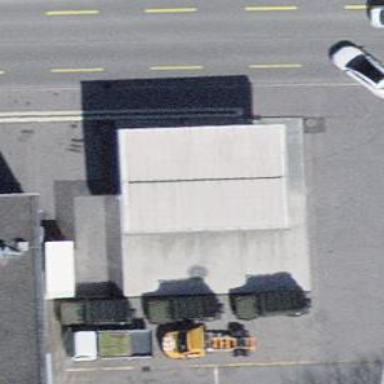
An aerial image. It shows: Fuel station.